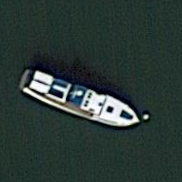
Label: civil